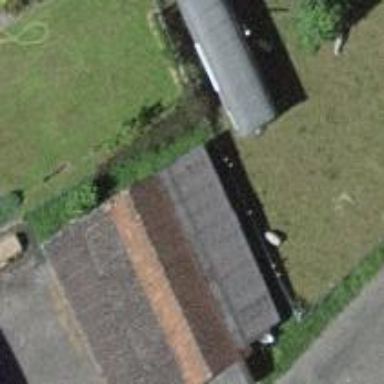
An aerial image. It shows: Farm auxiliary building.